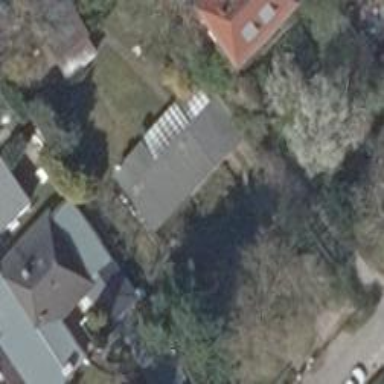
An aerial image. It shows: Hut.